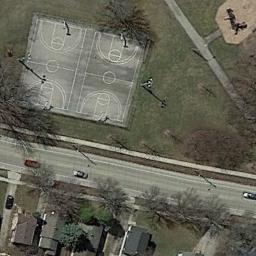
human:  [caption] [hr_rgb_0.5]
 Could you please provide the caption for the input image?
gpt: Two basketball courts on the lawn with some trees and some houses on the other side of the road .

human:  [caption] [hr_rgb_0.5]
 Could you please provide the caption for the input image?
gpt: There are two basketball courts on the open place next to some houses with a road pass by .

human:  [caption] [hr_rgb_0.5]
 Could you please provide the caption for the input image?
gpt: There are many people on the basketball court .

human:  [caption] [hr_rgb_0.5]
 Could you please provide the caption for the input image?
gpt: The basketball courts on the lawn are one street away from the residential area .

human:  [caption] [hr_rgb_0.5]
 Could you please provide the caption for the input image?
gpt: Three cars are on the road next to two basketball courts .